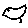
Label: bird